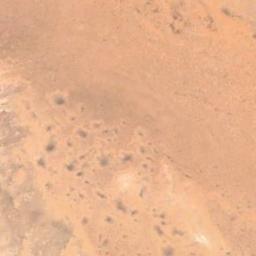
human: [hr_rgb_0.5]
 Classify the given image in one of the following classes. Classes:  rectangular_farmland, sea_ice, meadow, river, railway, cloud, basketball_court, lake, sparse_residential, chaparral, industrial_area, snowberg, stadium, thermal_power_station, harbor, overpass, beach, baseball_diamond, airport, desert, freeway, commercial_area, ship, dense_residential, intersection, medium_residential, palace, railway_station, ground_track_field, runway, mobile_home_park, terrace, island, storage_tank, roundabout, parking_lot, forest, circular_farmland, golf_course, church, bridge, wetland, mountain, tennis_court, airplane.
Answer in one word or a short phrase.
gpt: desert